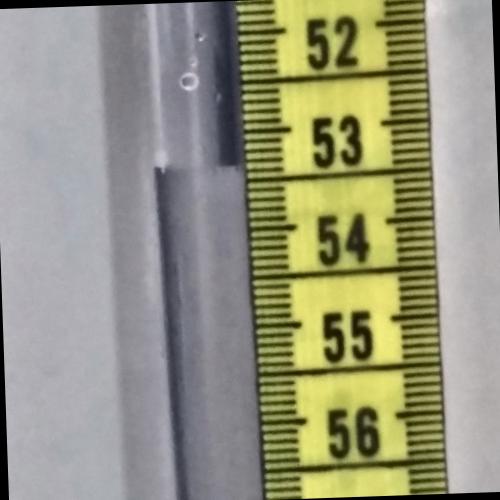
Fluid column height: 53.3 cm